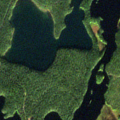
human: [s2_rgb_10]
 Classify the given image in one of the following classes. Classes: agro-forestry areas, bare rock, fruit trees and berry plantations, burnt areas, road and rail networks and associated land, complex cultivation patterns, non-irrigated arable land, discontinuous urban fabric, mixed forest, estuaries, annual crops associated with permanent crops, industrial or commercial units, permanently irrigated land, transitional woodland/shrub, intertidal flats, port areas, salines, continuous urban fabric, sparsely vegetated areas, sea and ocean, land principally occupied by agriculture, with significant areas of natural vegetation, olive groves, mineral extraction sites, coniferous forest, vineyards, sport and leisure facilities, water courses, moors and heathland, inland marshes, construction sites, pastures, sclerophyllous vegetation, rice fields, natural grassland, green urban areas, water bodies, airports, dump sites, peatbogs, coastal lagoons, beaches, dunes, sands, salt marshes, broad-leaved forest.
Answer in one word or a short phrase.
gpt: coniferous forest, water bodies